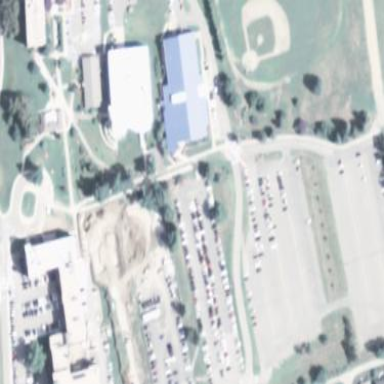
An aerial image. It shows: College or university.